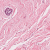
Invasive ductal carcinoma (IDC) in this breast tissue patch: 0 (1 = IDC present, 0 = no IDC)